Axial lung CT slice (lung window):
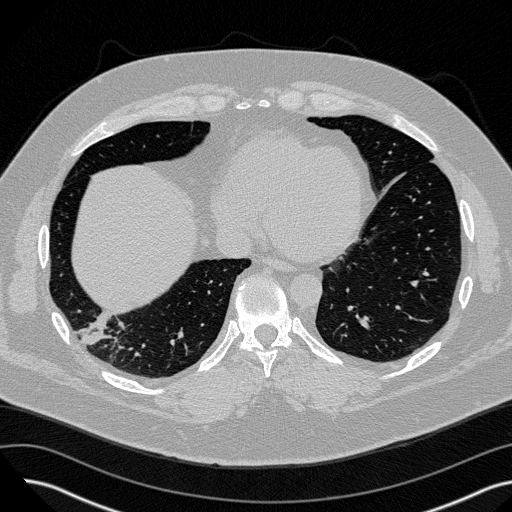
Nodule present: no